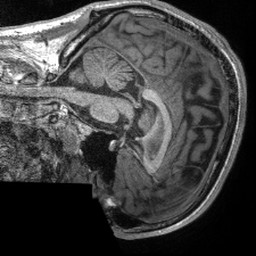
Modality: T1w
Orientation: sagittal
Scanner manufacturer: siemens
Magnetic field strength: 3 T
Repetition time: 2.4 s
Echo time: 0.00213 s